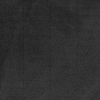
Atmospheric dust classification: dusty